Interaction volume radius: 5 \u00c5
Interaction volume height: 30 \u00c5
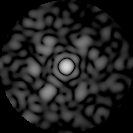
Disorder parameter: 0.718